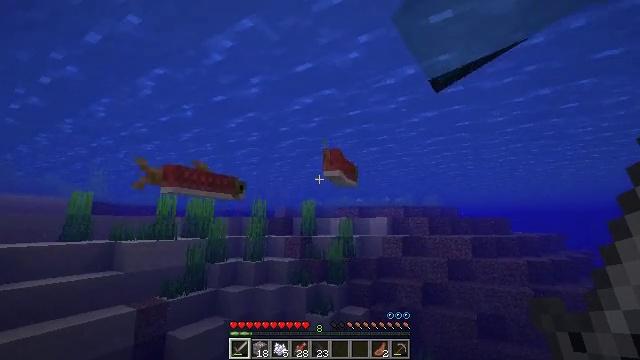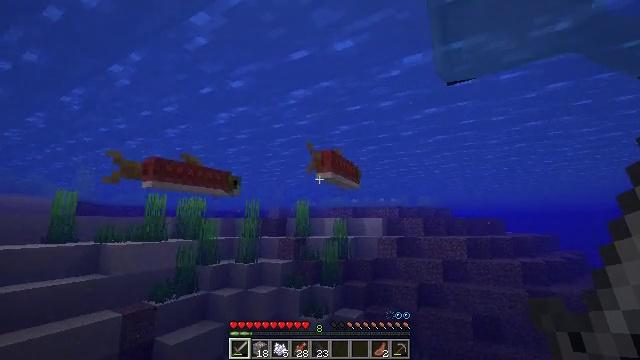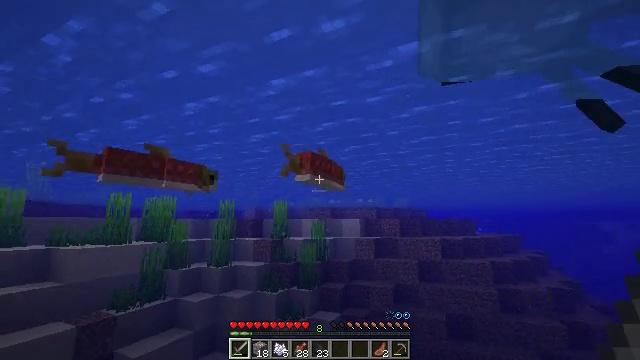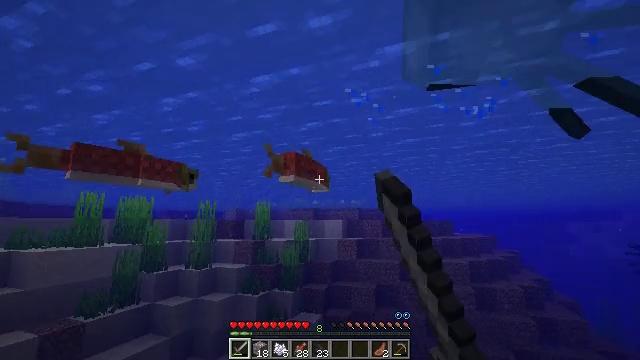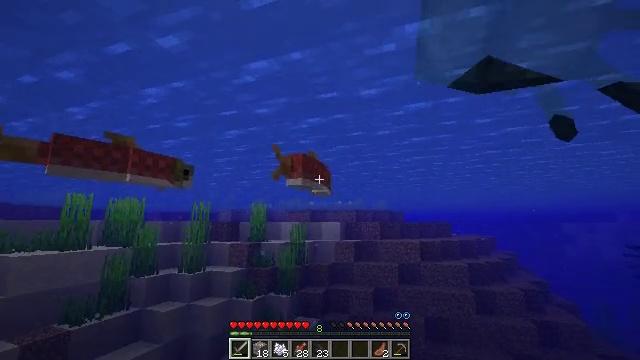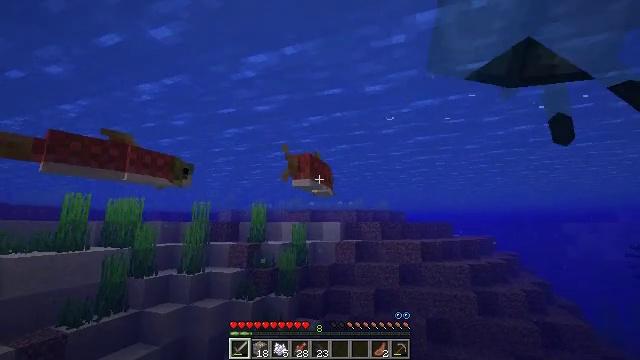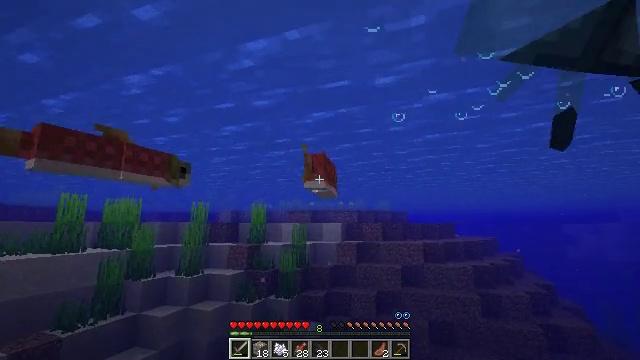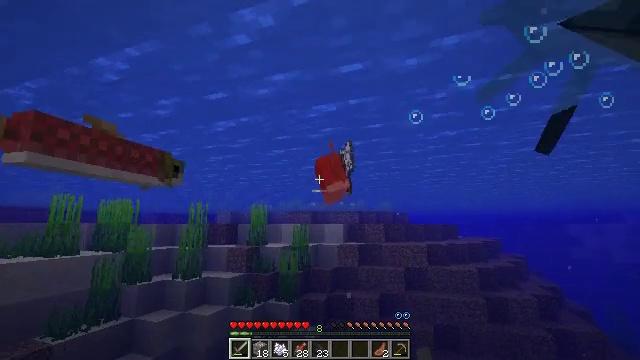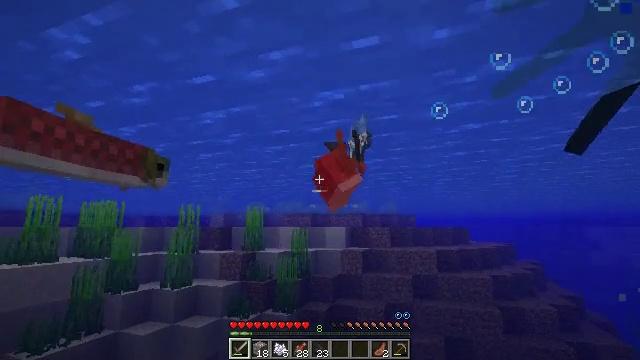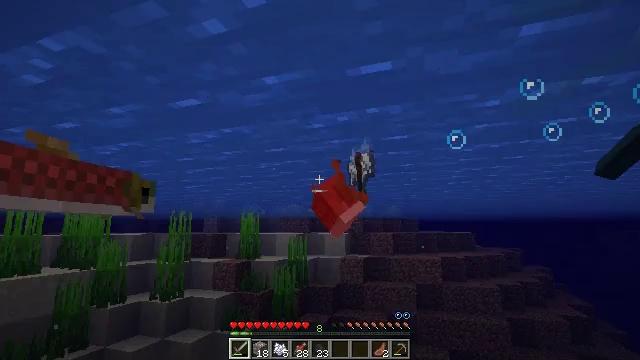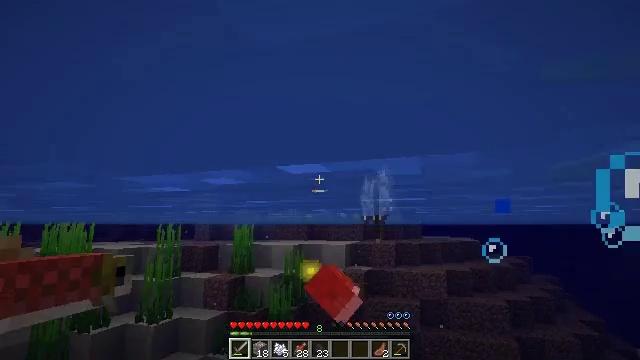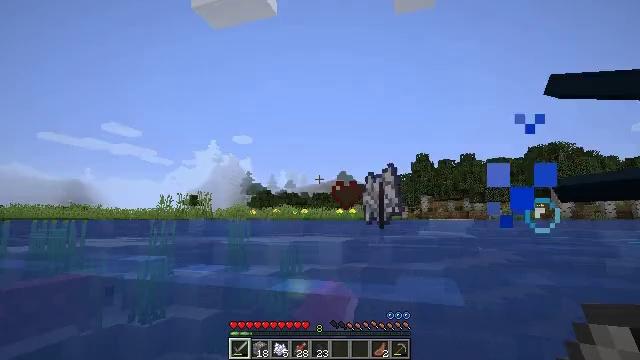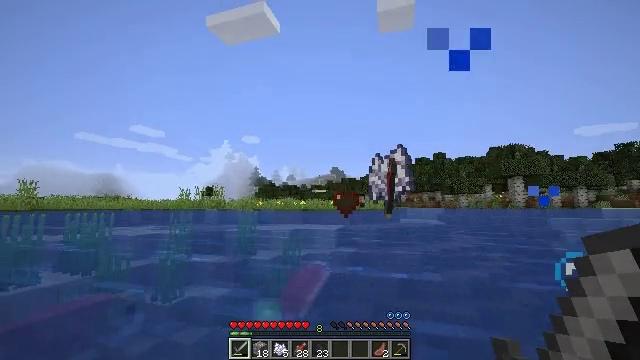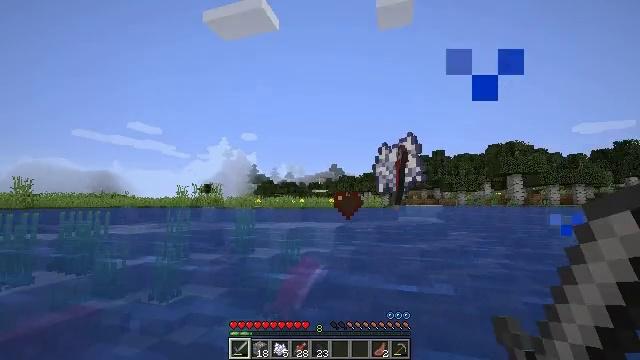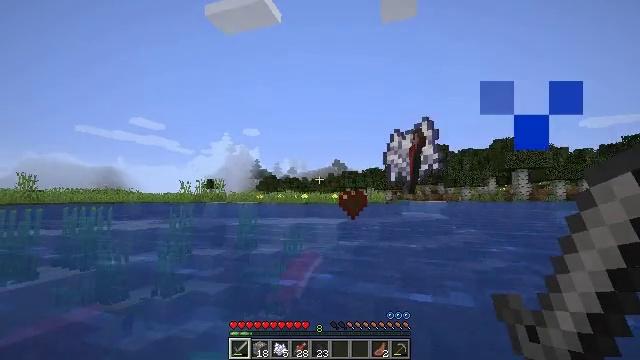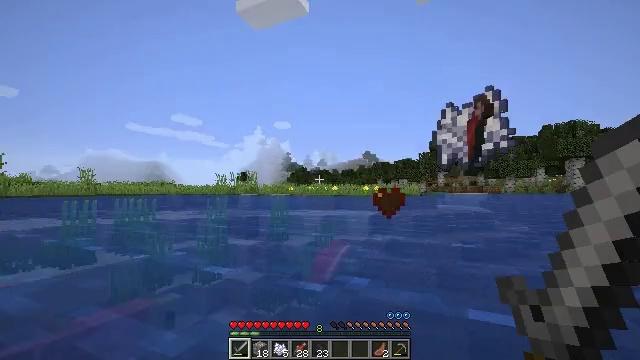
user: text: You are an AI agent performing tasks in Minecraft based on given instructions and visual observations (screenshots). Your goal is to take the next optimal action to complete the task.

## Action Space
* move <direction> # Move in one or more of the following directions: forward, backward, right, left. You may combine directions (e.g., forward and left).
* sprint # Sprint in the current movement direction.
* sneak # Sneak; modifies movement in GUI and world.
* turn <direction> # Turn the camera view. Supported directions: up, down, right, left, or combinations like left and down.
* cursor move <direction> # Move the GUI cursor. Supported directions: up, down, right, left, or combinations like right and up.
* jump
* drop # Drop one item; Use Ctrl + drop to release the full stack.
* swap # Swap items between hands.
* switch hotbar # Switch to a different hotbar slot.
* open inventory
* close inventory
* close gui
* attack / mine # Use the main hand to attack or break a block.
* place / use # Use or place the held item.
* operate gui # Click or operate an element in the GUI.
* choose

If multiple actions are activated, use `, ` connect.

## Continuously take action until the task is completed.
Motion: motion action
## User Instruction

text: Kill the salmon.
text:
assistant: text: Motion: move forward, turn right
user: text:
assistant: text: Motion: move forward, turn right, attack / mine
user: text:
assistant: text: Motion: move forward, turn right, attack / mine
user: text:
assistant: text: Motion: move forward, attack / mine
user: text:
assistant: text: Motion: move forward, attack / mine
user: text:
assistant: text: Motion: move forward
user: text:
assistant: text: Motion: move forward
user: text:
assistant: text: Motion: move forward
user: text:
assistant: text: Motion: move forward
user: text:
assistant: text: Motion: move forward
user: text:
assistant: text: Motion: move forward, turn down
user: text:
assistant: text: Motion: move forward, turn down
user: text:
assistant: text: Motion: move forward
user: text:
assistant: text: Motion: move forward, turn down
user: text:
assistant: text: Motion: turn left and down
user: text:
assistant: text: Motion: turn left and down
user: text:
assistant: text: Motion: turn left
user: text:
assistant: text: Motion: no_op
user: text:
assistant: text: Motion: no_op
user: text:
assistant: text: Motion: no_op
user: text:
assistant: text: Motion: move right
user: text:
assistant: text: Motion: move right
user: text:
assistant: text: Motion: move right
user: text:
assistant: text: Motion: move right
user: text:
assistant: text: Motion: move right
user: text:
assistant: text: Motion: move right, turn left
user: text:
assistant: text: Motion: move right, turn left
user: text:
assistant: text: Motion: move right, turn left
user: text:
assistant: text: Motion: move right
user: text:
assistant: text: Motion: move right